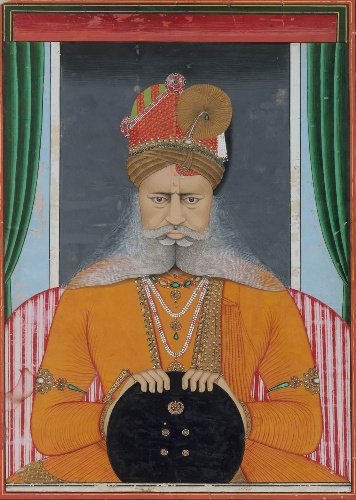
Artist: Chotu
Date: ca. 1860–70
Object type: Painting
Classification: Paintings
Medium: Opaque watercolor, ink, and gold on paper
Culture: India (Rajasthan, Bikaner)
Dimensions: 16 x 12 in. (40.6 x 30.5 cm)
Department: Asian Art
Credit line: Fletcher Fund, 1996
Accession year: 1996
Repository: Metropolitan Museum of Art, New York, NY
Tags: Portraits|Men